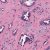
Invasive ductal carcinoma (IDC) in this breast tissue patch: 1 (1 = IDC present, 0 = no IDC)